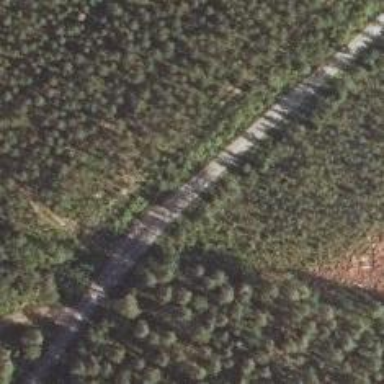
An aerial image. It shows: Unclassified road.